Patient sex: M
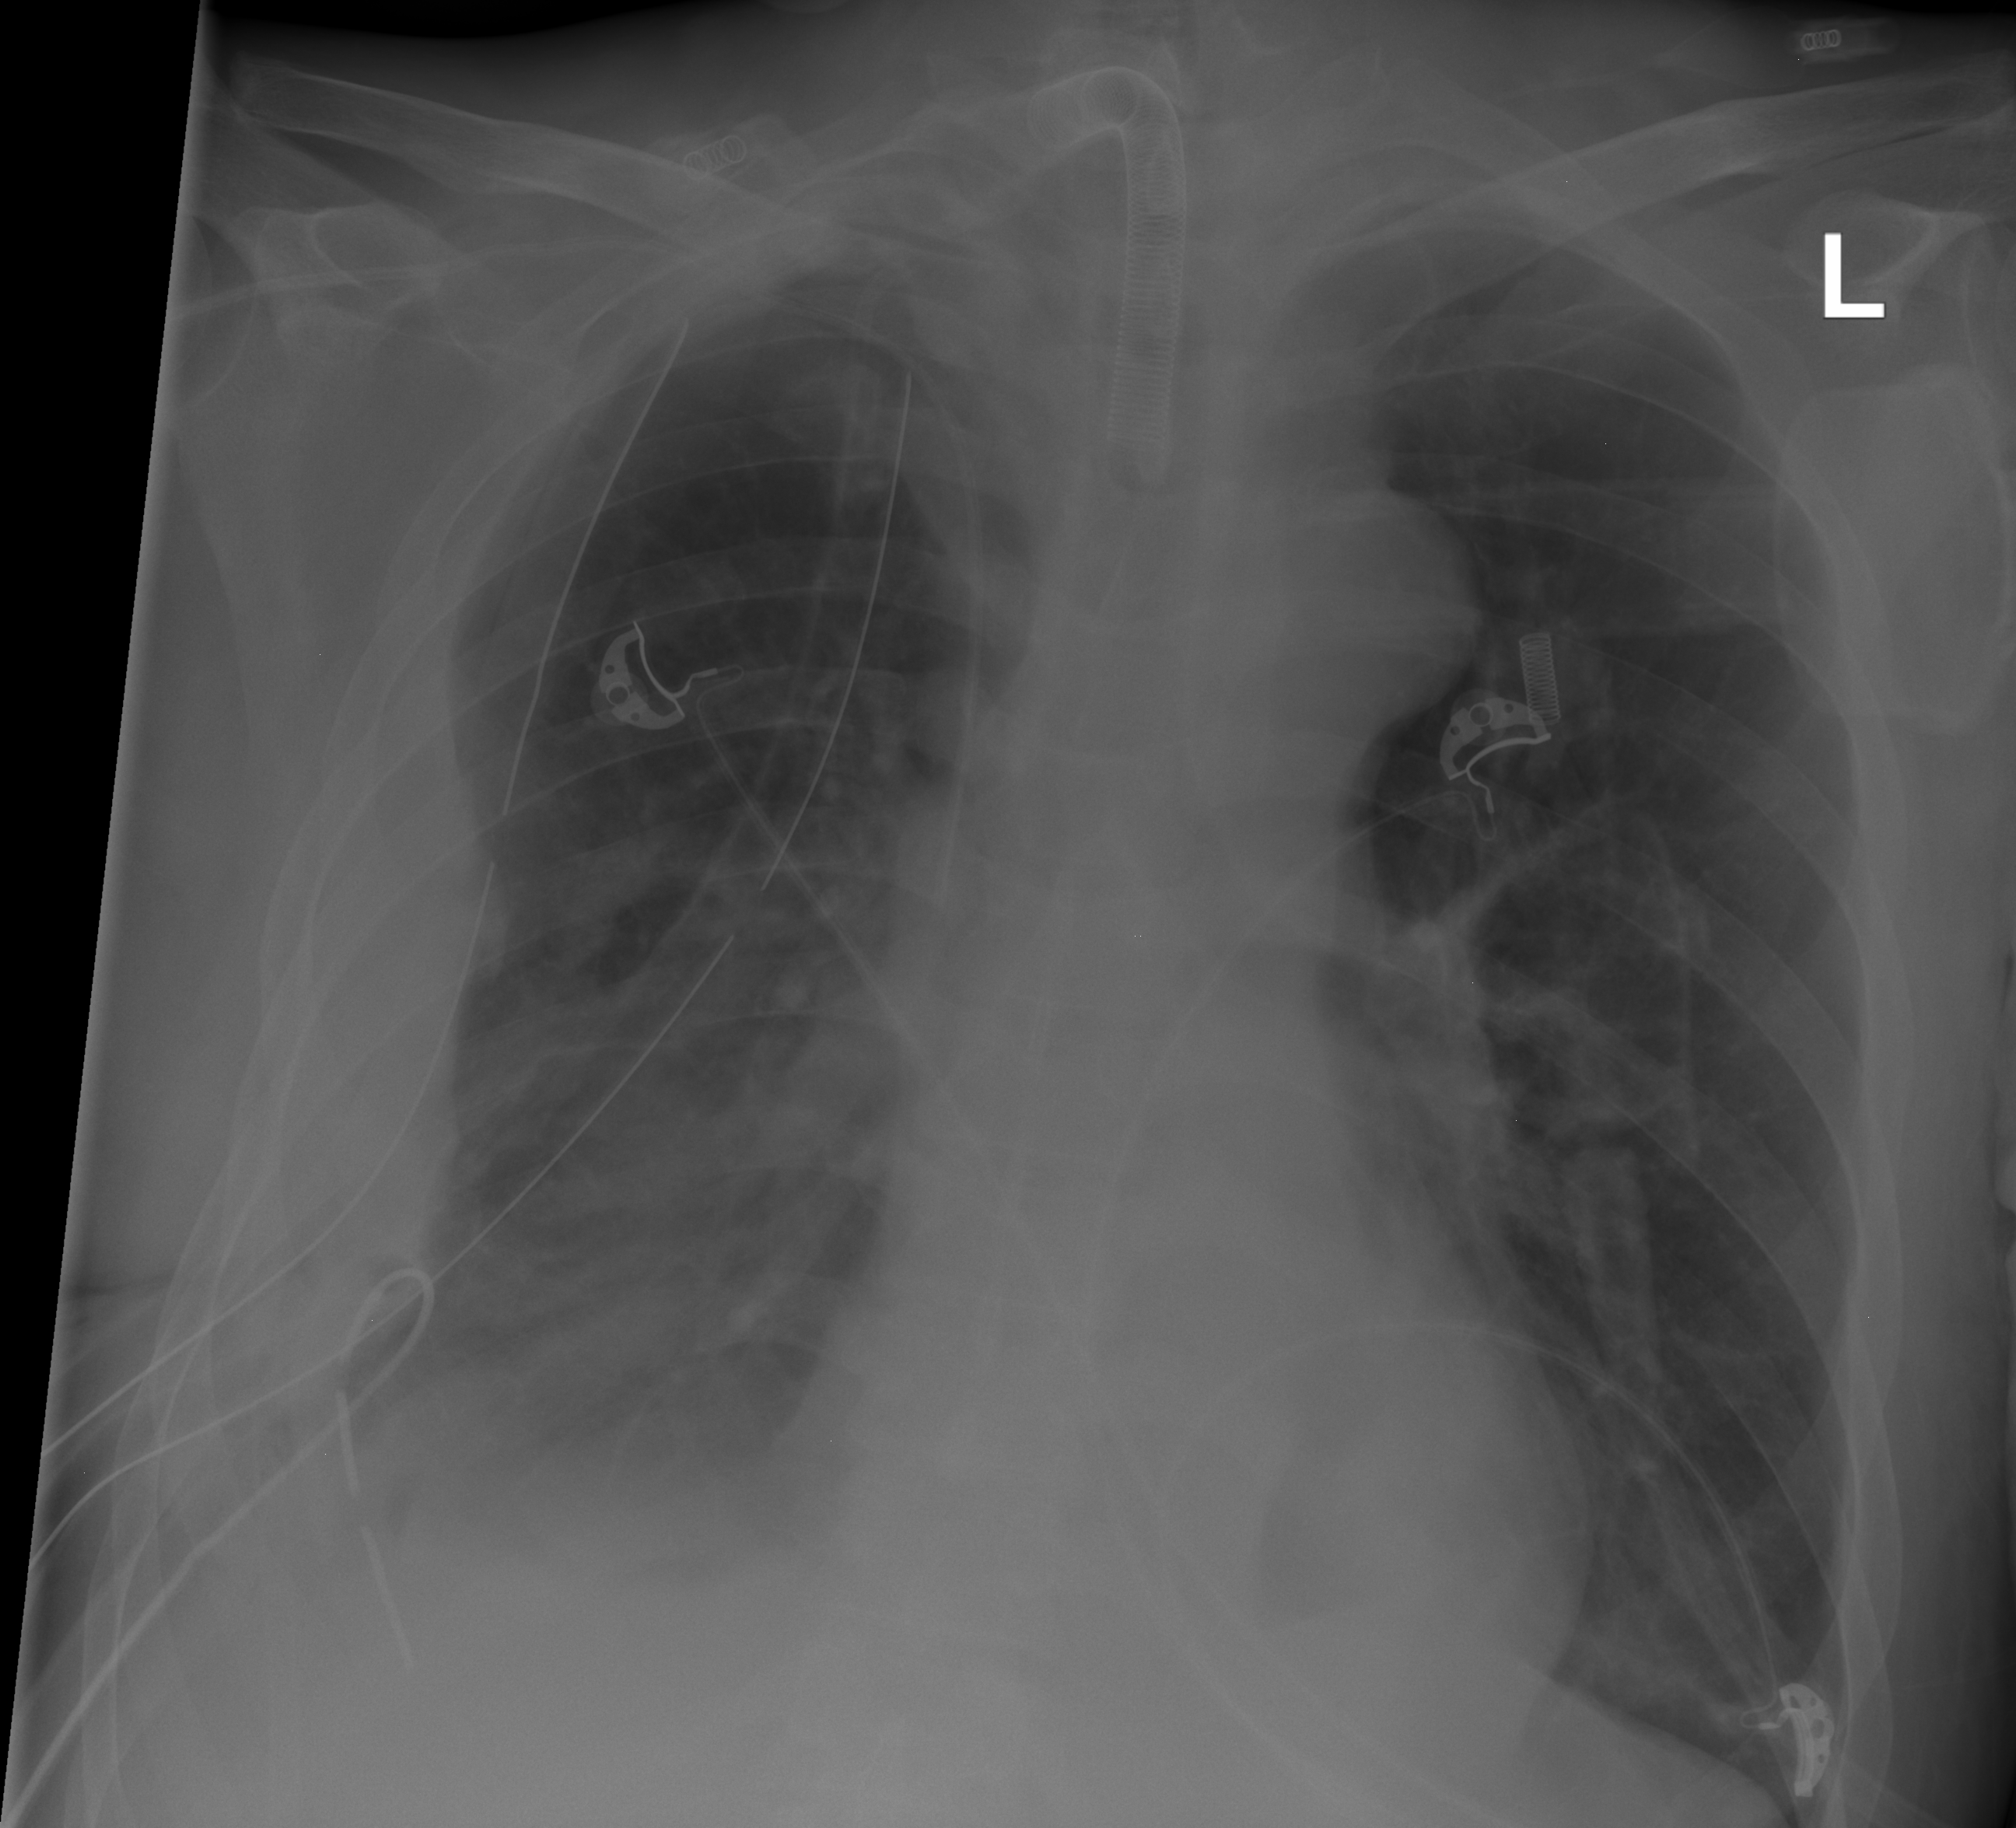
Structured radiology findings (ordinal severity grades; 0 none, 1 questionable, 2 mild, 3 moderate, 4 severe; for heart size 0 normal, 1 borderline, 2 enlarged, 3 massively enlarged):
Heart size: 0
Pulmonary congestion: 2
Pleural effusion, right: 3
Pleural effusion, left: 0
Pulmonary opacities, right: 2
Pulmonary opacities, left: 0
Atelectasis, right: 3
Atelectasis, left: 2